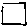
Label: square